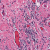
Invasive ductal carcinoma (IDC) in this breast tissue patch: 0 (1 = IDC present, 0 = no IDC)